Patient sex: F
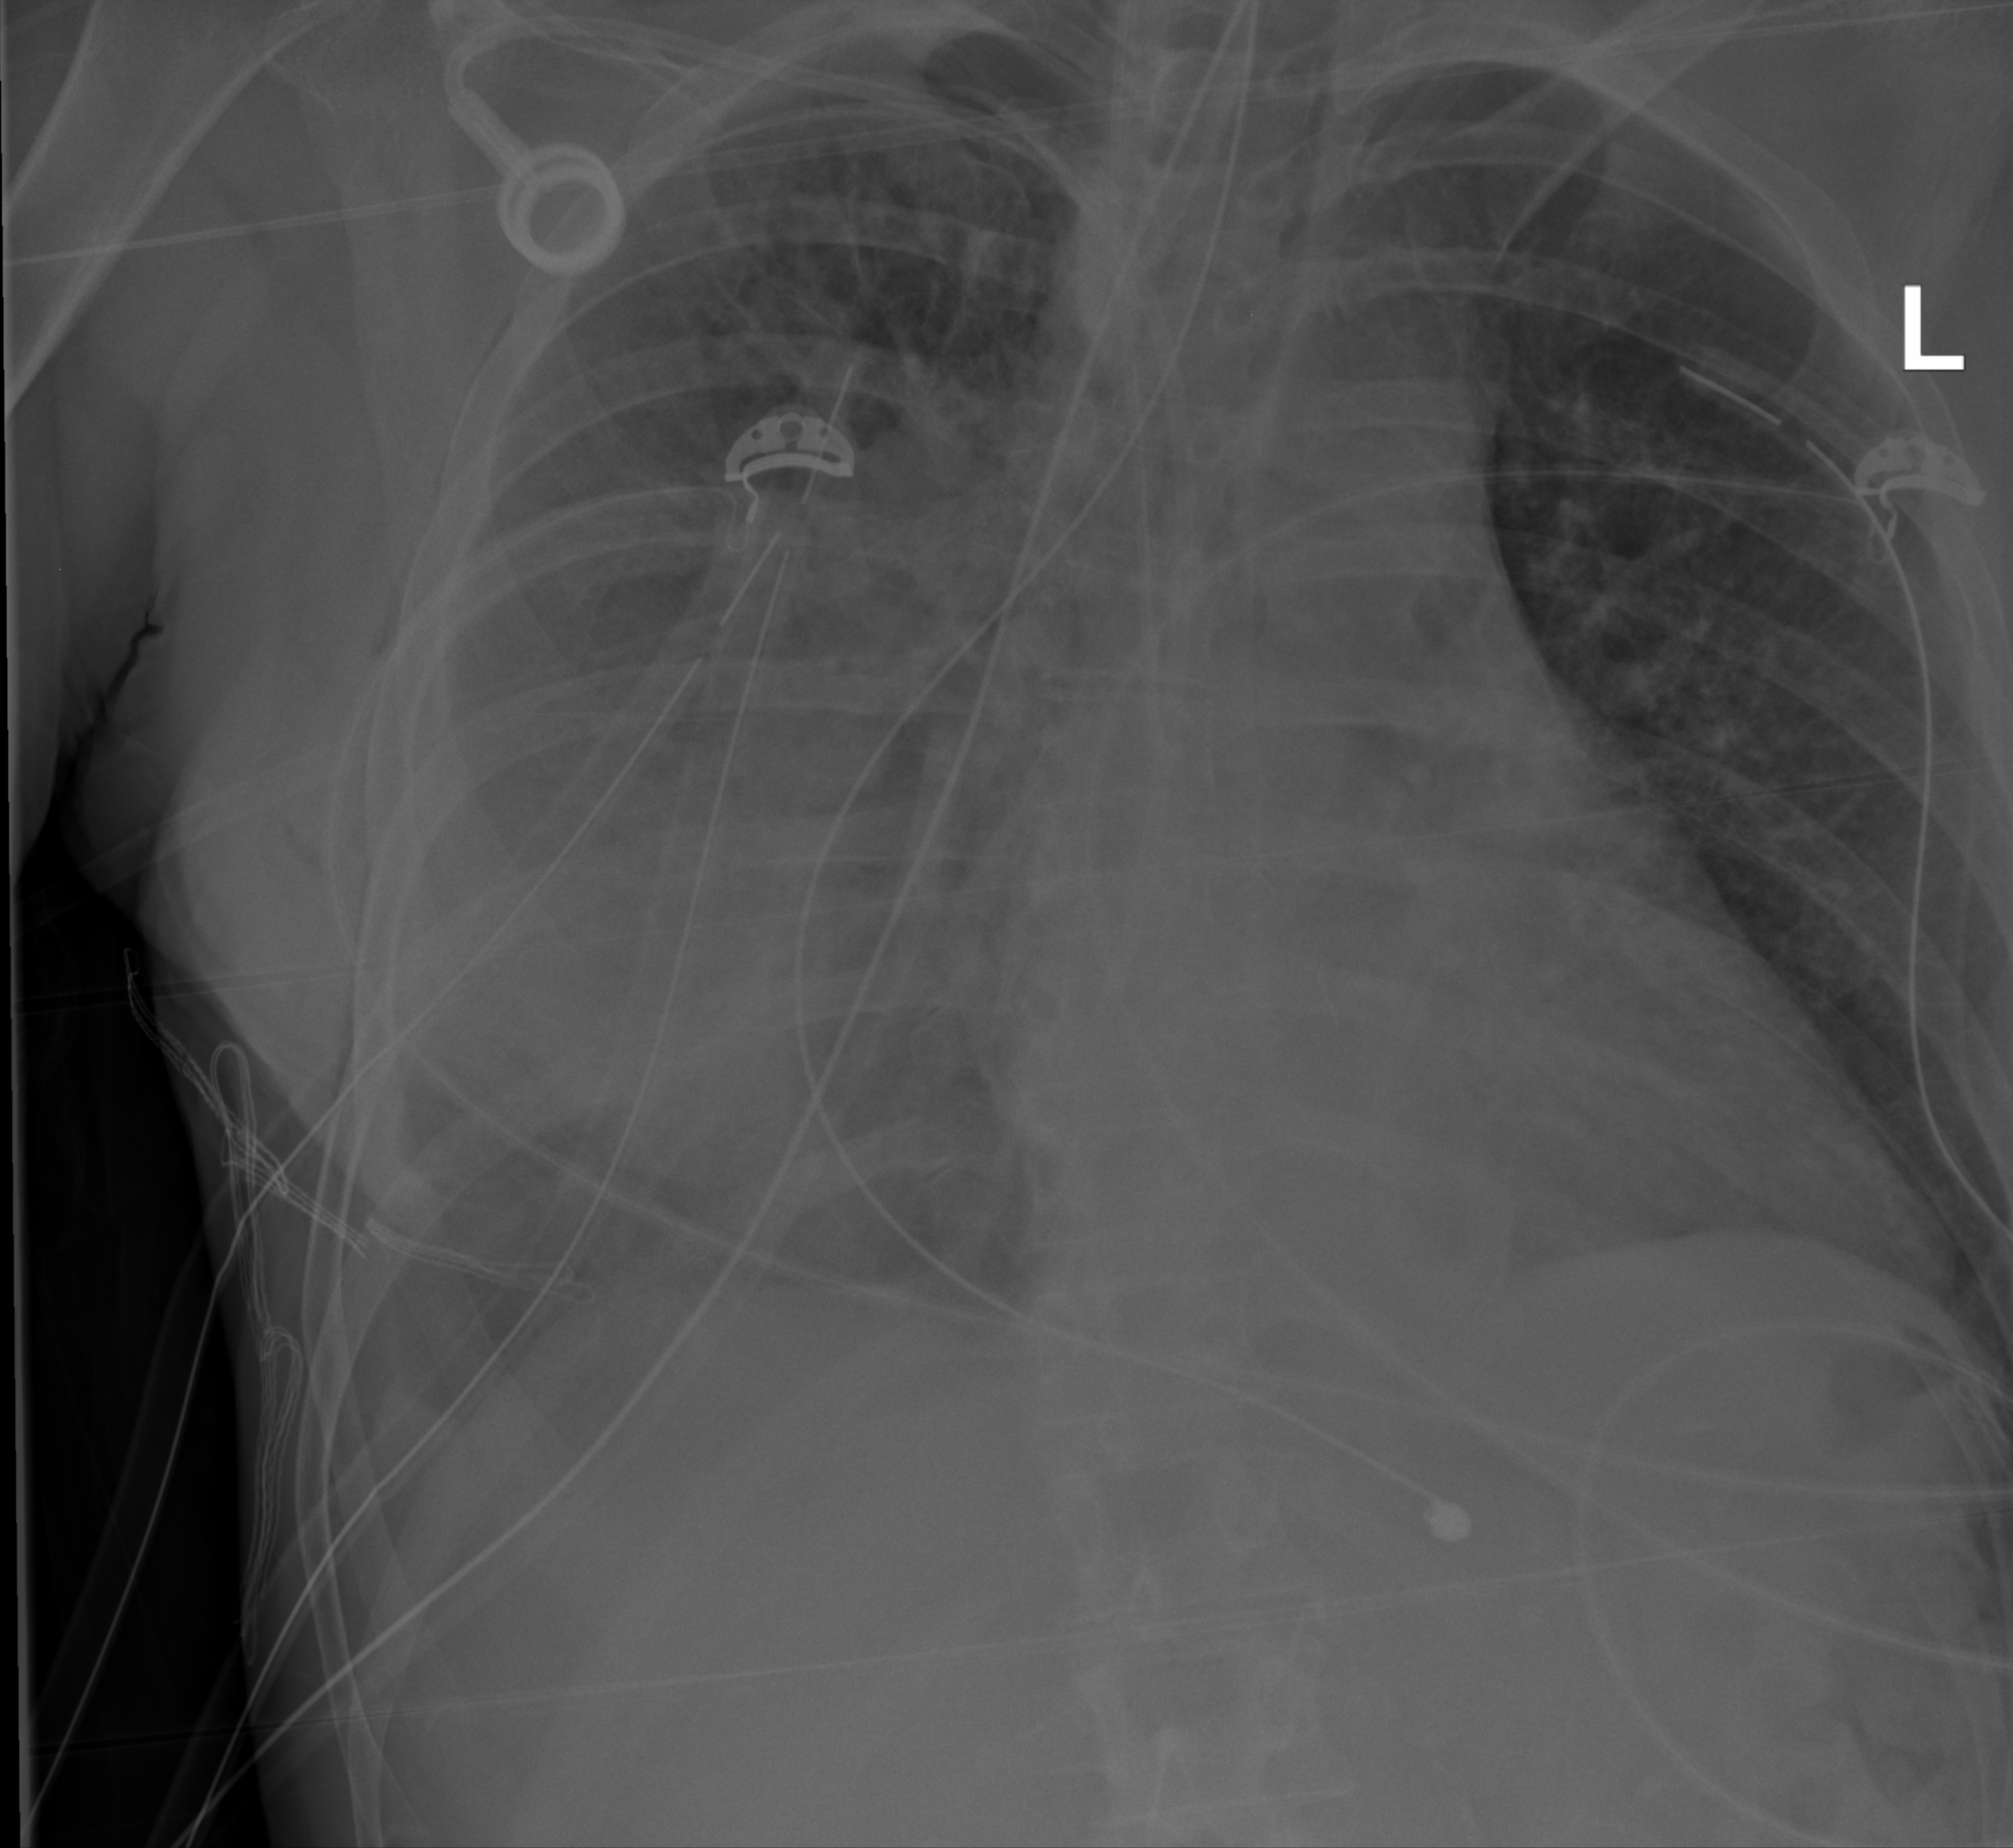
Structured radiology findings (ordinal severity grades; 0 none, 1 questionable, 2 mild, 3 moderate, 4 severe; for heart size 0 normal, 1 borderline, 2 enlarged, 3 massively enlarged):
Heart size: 0
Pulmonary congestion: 0
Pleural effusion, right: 3
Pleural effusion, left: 0
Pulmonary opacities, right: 1
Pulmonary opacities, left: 0
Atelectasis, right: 3
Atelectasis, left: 0